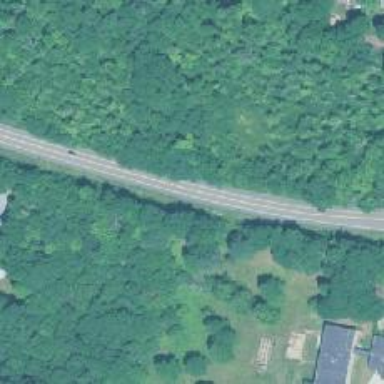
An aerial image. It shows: Primary highway.